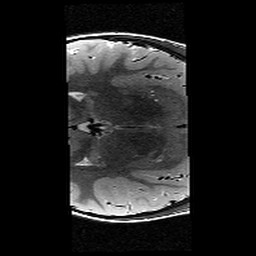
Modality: T2w
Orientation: axial
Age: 12
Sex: female
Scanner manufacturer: siemens
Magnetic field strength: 3 T
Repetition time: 9.23 s
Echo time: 0.067 s